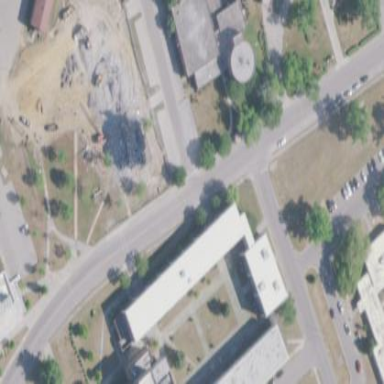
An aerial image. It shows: University building.